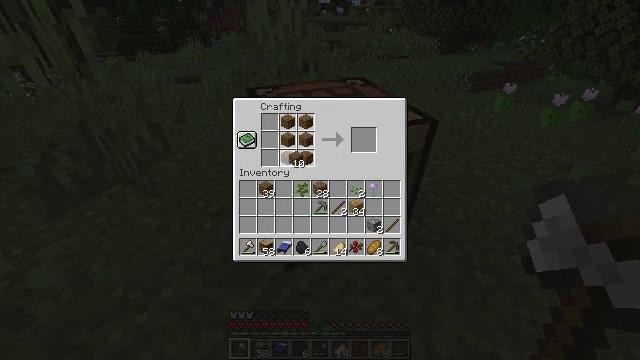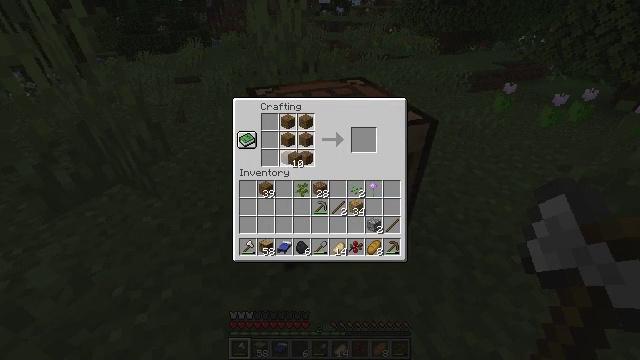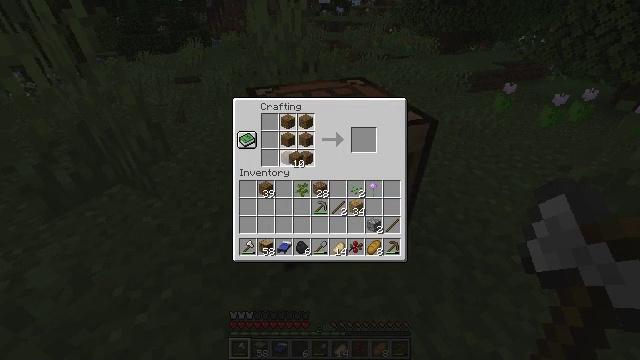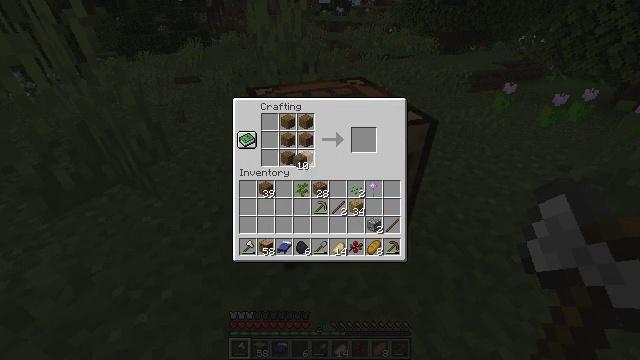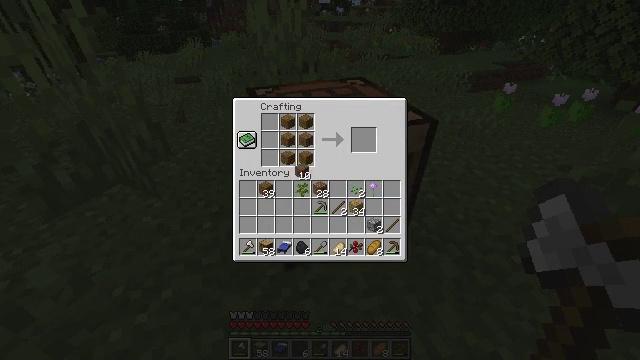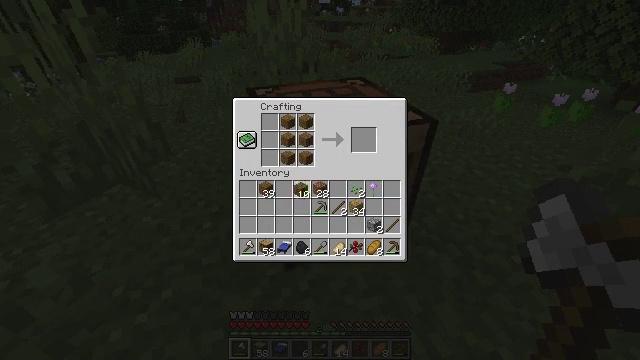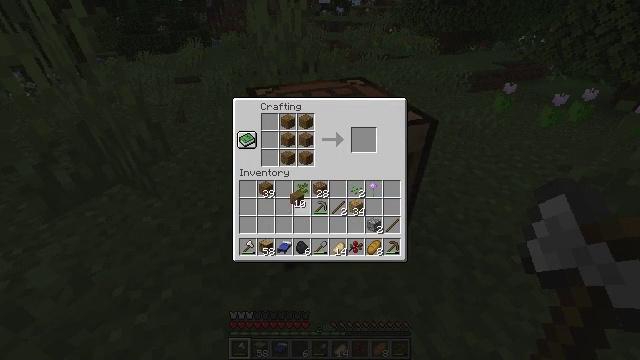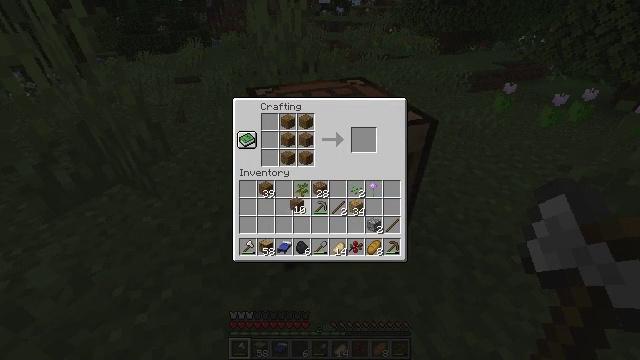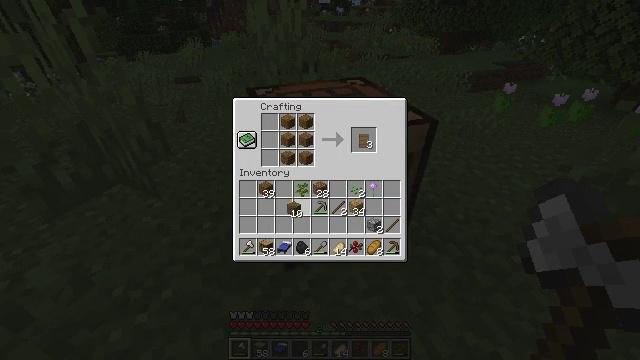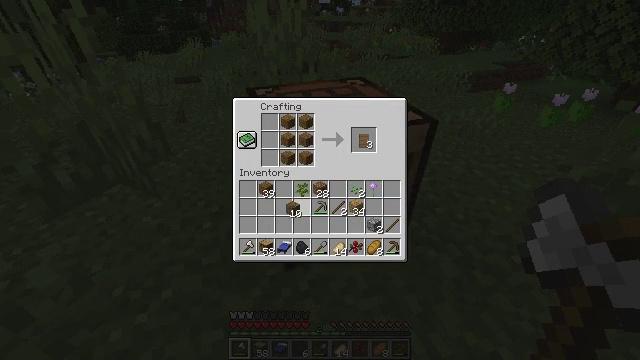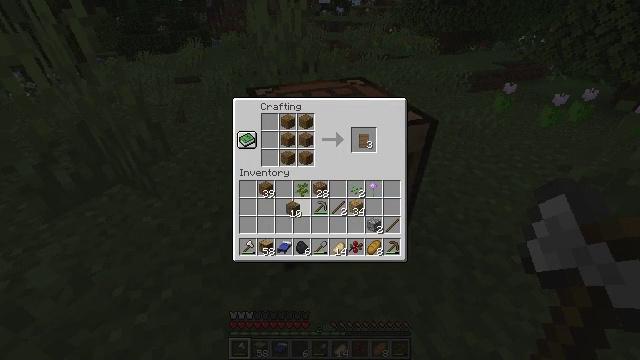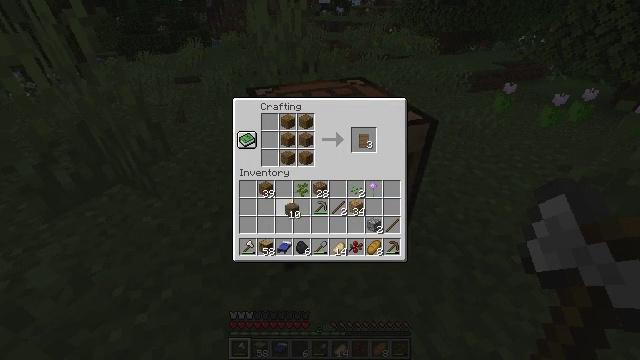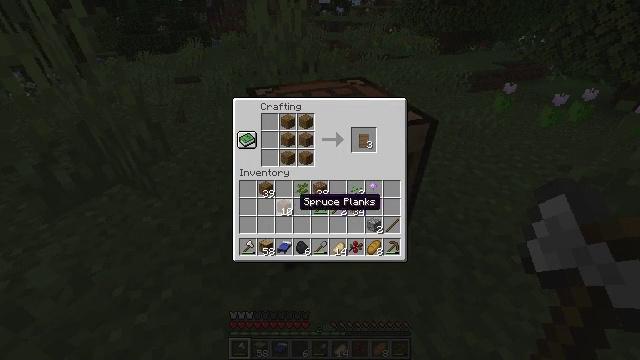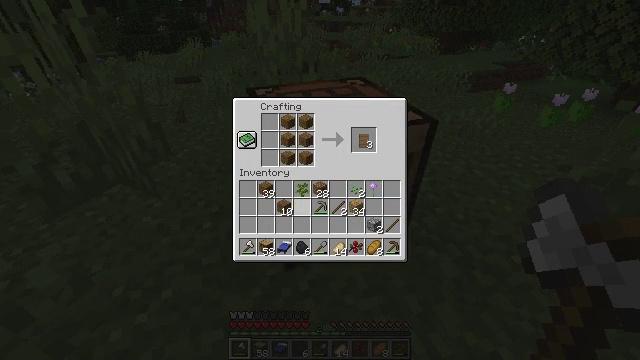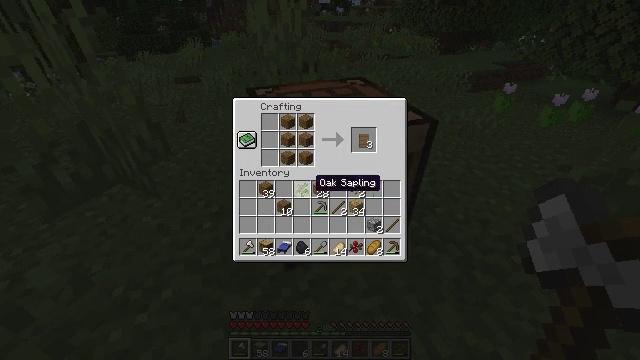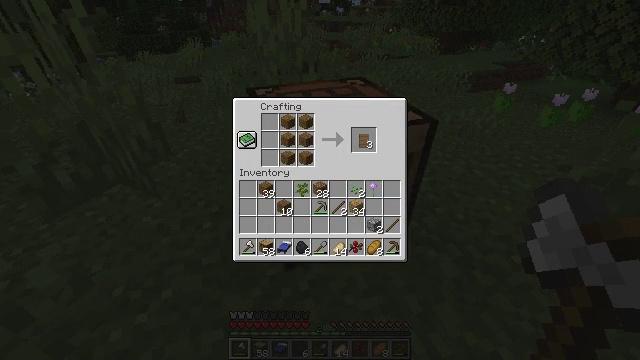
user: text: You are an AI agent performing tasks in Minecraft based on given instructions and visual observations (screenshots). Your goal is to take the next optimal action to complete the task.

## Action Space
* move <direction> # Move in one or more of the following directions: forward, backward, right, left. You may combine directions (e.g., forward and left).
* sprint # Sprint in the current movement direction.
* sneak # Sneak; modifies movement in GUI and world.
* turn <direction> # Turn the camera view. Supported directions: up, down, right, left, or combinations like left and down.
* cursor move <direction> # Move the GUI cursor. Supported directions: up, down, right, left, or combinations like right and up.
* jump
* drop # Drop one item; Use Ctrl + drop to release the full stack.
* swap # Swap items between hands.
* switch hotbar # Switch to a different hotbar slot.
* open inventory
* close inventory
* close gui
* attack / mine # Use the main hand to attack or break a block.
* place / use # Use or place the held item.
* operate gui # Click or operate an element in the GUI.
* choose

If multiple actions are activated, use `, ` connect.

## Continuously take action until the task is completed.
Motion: motion action
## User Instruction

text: Convert spruce planks into a spruce door.
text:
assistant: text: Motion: choose
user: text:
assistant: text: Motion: choose
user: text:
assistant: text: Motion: no_op
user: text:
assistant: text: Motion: cursor move down
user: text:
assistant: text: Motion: cursor move down
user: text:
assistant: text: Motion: cursor move down
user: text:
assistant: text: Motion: no_op
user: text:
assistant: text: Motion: no_op
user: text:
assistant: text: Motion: no_op
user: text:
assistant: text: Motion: operate gui
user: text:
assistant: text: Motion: operate gui
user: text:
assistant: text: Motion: no_op
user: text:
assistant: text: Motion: no_op
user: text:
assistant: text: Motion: sneak, cursor move right and up
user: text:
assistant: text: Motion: sneak, cursor move right and up
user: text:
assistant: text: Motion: sneak, cursor move right and up
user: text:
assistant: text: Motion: sneak
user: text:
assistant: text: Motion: sneak
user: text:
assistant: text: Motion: sneak
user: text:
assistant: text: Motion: sneak
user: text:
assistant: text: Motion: sneak
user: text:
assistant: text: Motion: sneak
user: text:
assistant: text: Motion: sneak, operate gui
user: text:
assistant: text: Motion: sneak, operate gui
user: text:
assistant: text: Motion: sneak
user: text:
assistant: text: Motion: no_op
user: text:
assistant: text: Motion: no_op
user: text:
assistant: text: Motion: close gui